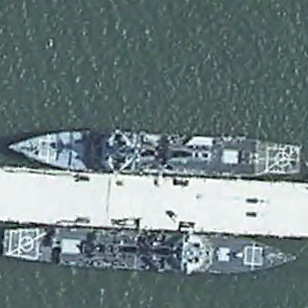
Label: destroyer